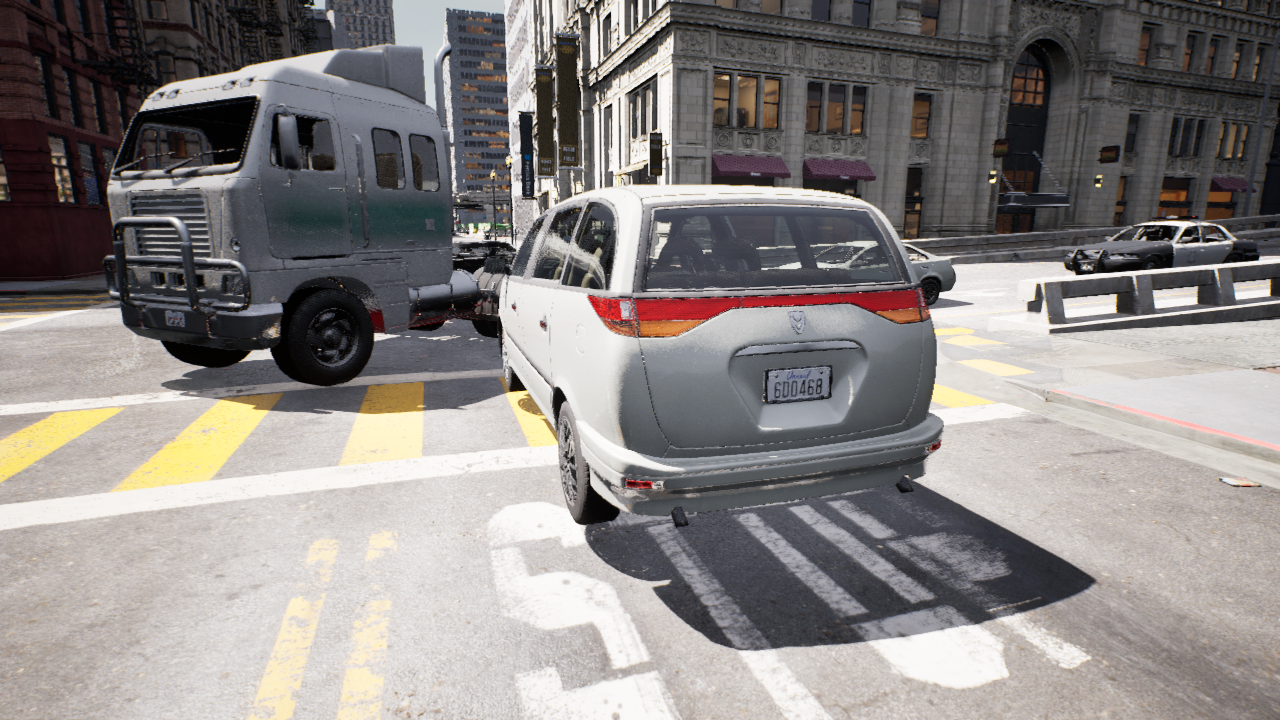
Venue: residential
Lighting: clear day
Vehicle rig: minivan